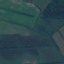
Label: Pasture